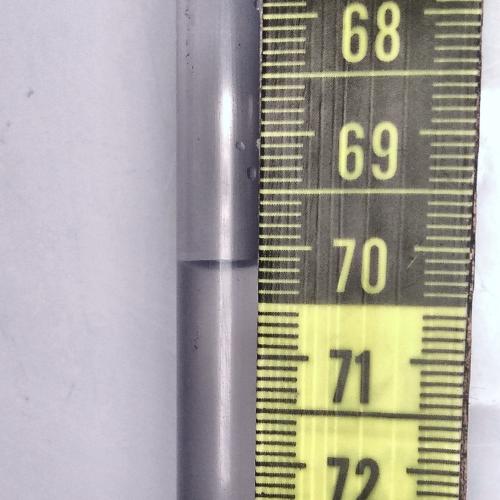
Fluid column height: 70.2 cm